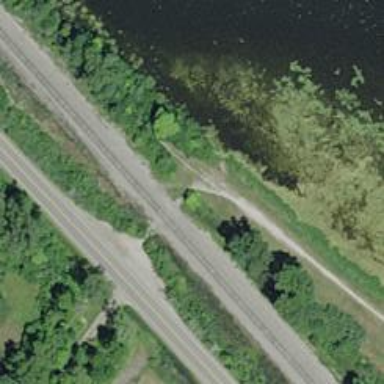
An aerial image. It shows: Crossing for the railway.